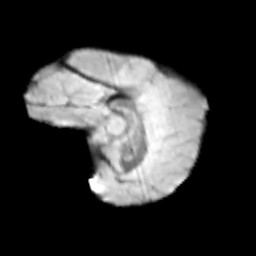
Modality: T2w
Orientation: sagittal
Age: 10
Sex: female
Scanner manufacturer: siemens
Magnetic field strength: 3 T
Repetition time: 3.8 s
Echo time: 0.07 s